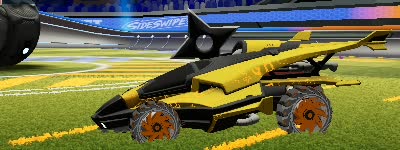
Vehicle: aftershock